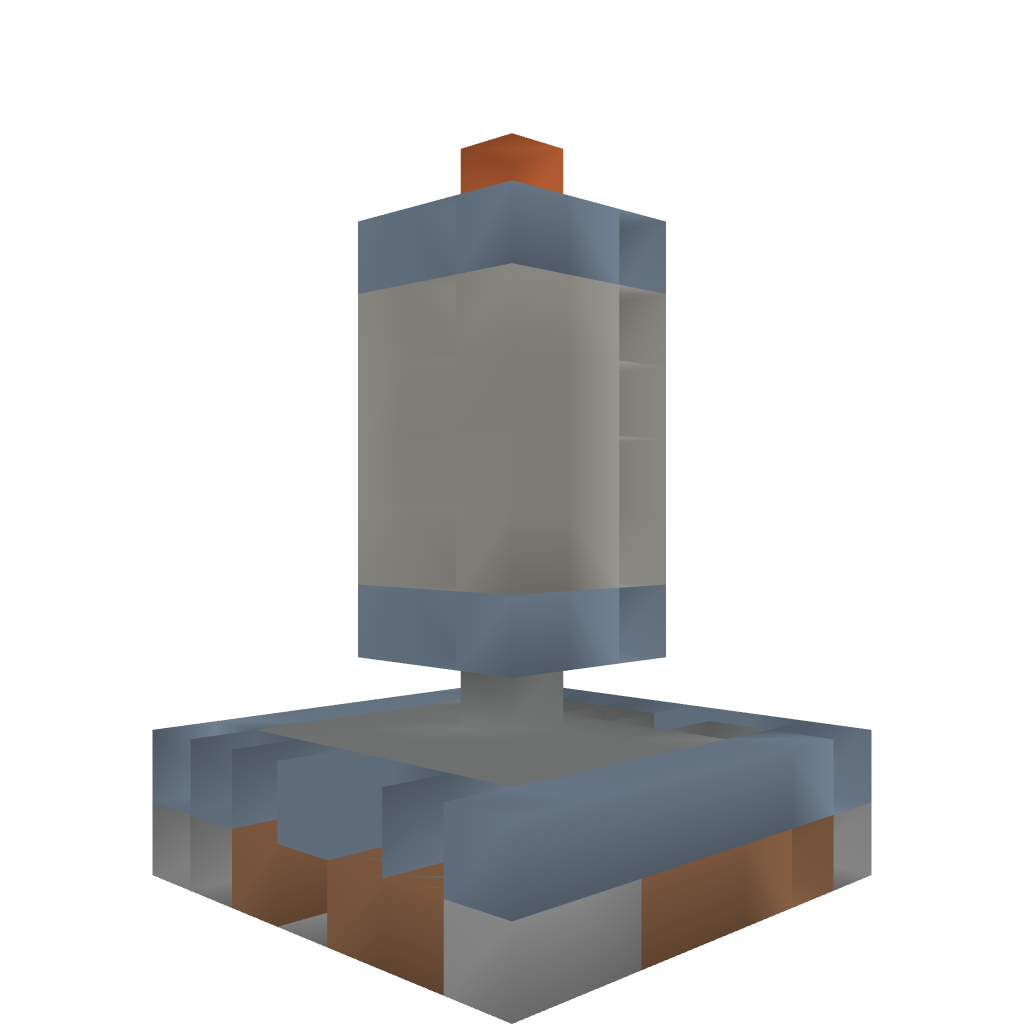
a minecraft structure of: Goblet of Fire